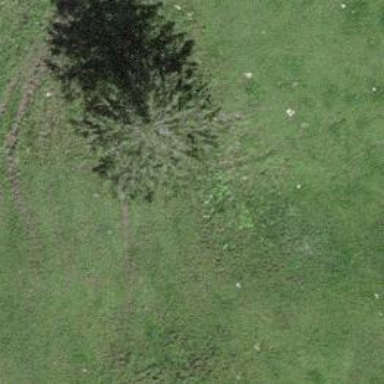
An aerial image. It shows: Single tag "natural: tree."